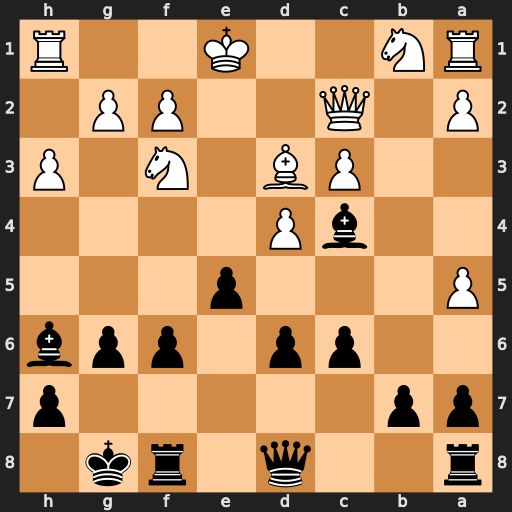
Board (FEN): r2q1rk1/pp5p/2pp1ppb/P3p3/2bP4/2PB1N1P/P1Q2PP1/RN2K2R
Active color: b
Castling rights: KQ
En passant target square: -
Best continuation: Bxd3 Qxd3 e4 Qxe4 Re8